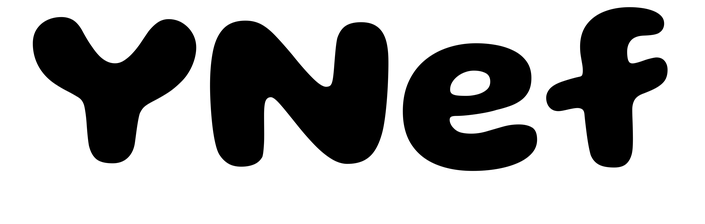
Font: Gluten_Bold